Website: bh-photo
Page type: billing-address
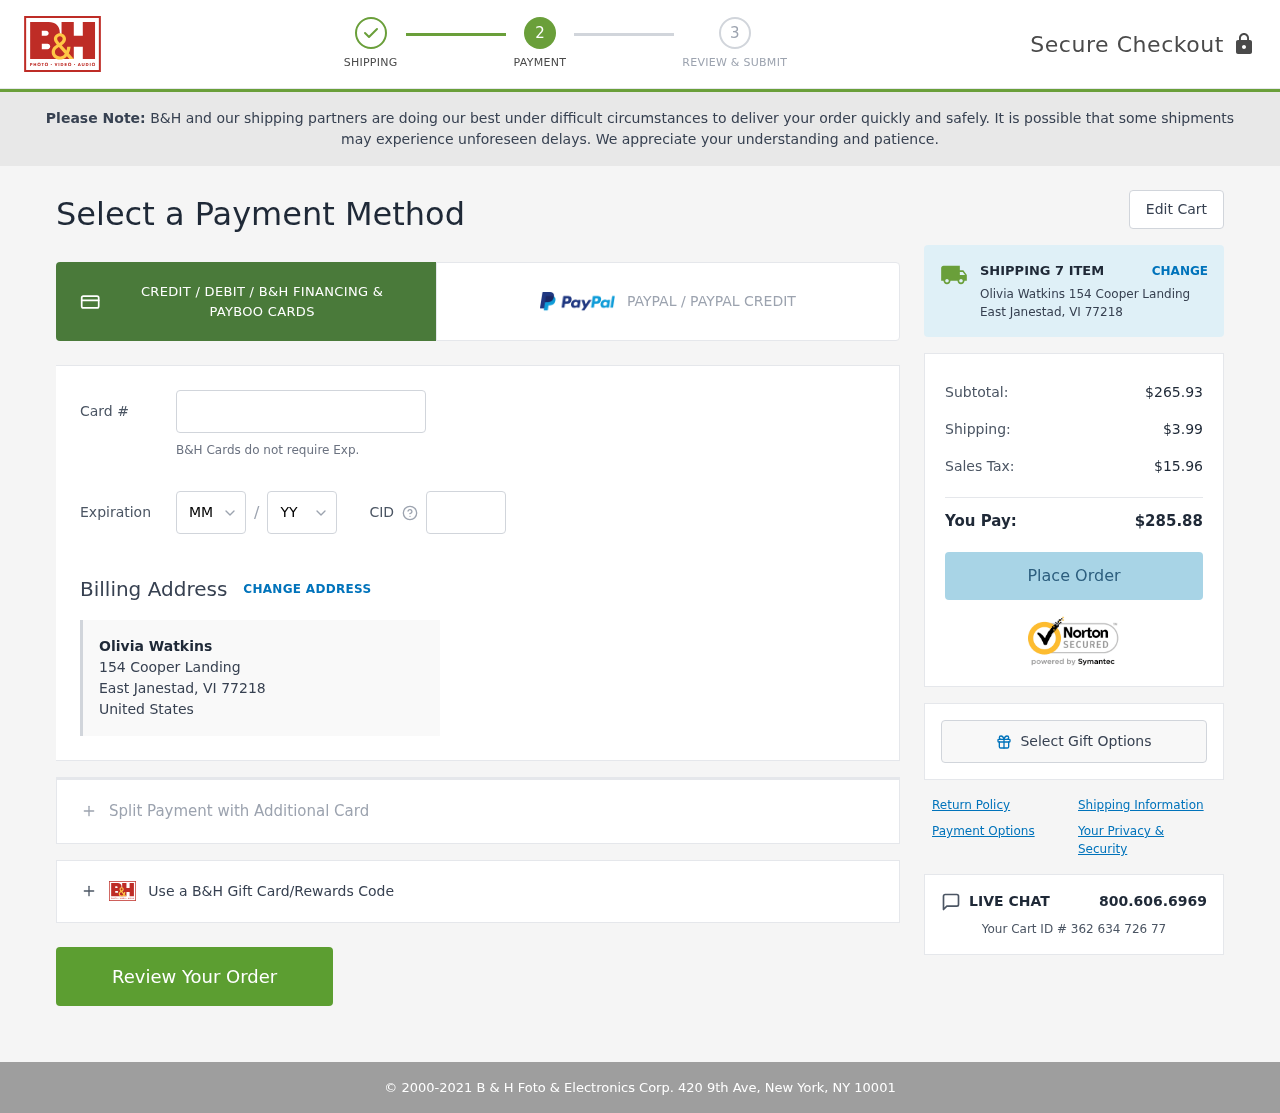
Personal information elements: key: PII_CARD_CVV
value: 751
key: PII_CARD_EXPIRY_MONTH
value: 01
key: PII_CARD_EXPIRY_YEAR
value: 27
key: PII_CARD_NUMBER
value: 2224 1572 1771 9883
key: PII_CITY
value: East Janestad
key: PII_COUNTRY
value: United States
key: PII_FULLNAME
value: Olivia Watkins
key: PII_POSTCODE
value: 77218
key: PII_STATE_ABBR
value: VI
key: PII_STREET
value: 154 Cooper Landing
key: PII_FULLNAME2
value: Olivia Watkins
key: PII_STREET2
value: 154 Cooper Landing
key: PII_CITY_STATE_ZIP2
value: East Janestad, VI
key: PII_POSTCODE2
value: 77218
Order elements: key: ORDER_NUM_ITEMS
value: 7
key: ORDER_SUBTOTAL
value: $265.93
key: ORDER_SHIPPING_COST
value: $3.99
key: ORDER_TAX
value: $15.96
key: ORDER_TOTAL
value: $285.88
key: ORDER_ID
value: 362 634 726 77